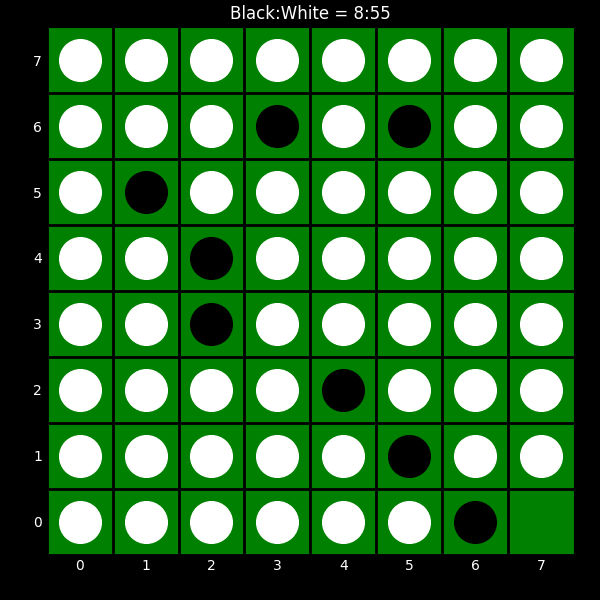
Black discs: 8
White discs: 55